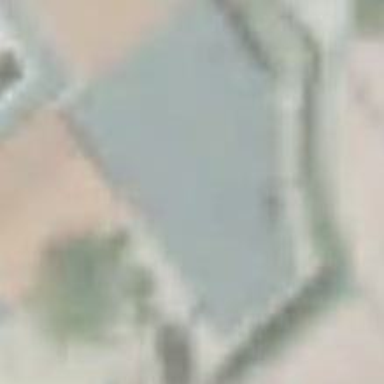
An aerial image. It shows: View of roof of building.